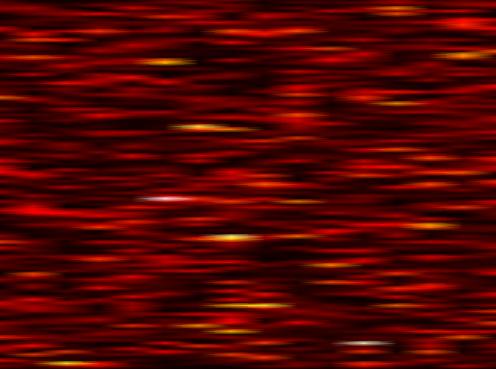
Label: OFDM